Contrast-enhanced CT slice 95 of 176
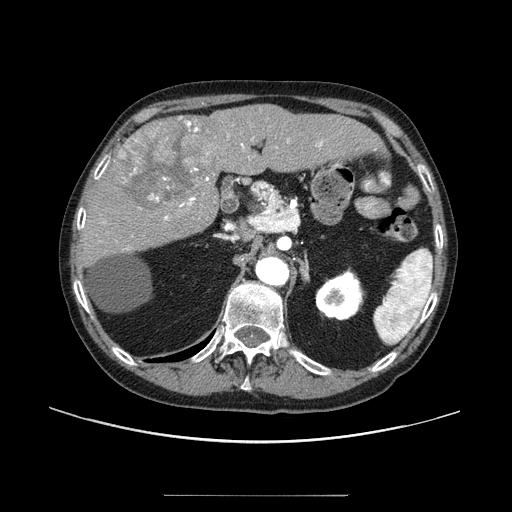
Segmented voxel counts for this case:
Liver: 667623 voxels
Tumor mass: 195496 voxels
Portal vein: 36177 voxels
Abdominal aorta: 7807 voxels